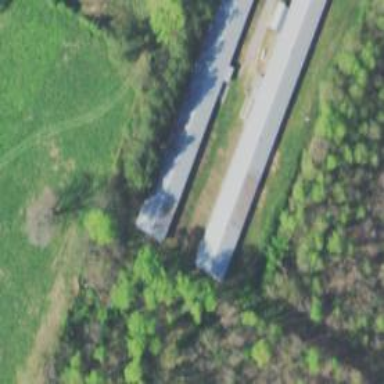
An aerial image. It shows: Farm auxiliary building.